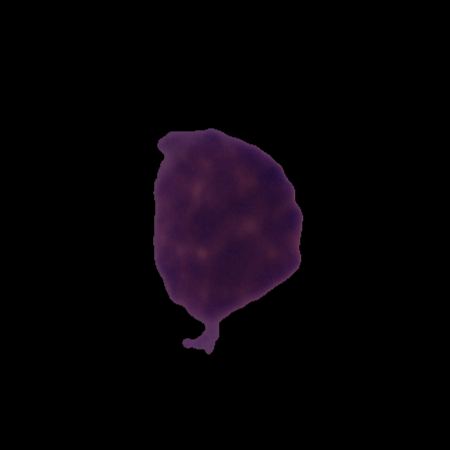
Label: healthy